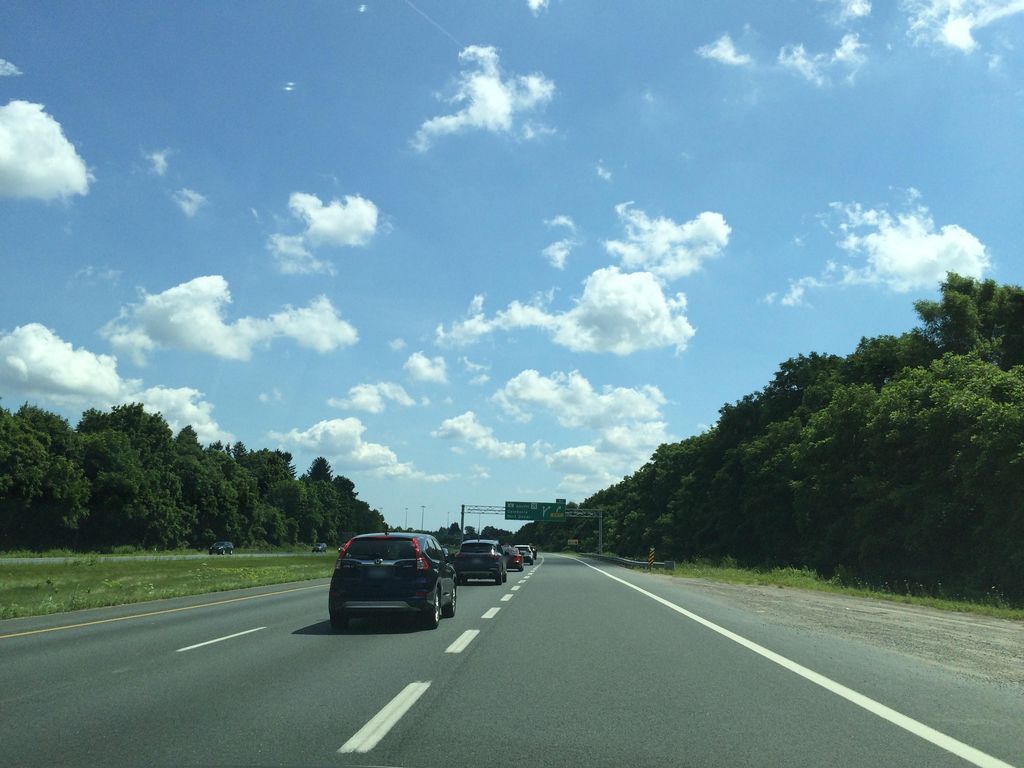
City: hamilton